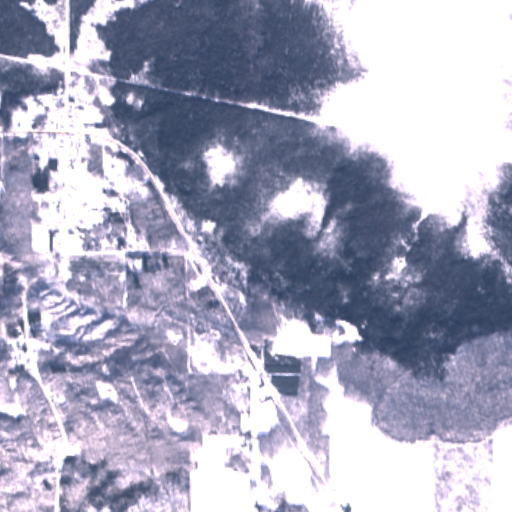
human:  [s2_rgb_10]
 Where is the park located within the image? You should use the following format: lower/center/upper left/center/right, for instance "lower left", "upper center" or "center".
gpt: The park is located in the center left of the image.
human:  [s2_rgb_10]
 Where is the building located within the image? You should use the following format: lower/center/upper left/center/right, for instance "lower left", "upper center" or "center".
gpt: The building is located in the upper left of the image.
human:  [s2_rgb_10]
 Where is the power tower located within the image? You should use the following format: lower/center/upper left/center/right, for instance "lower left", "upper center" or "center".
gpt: There is no power tower in the image.